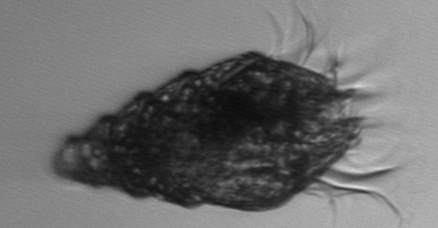
Label: Laboea_strobila